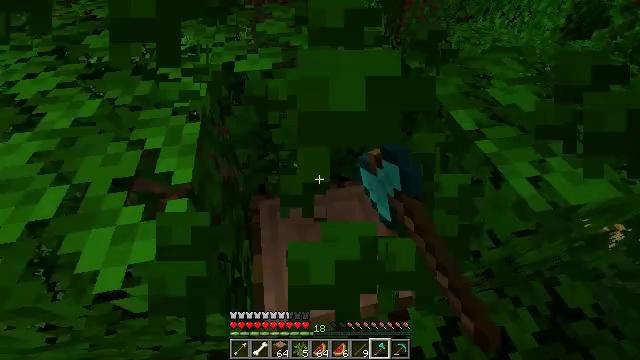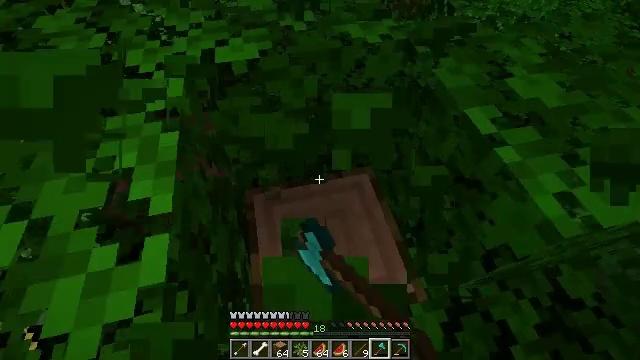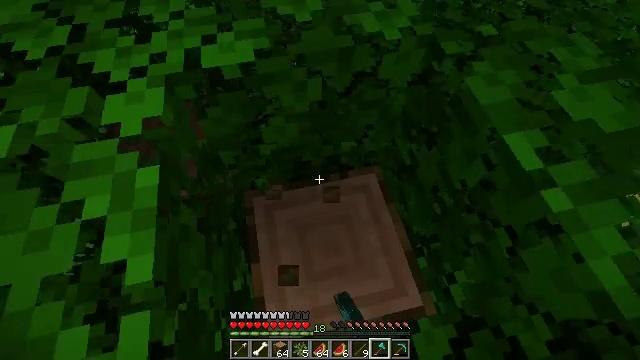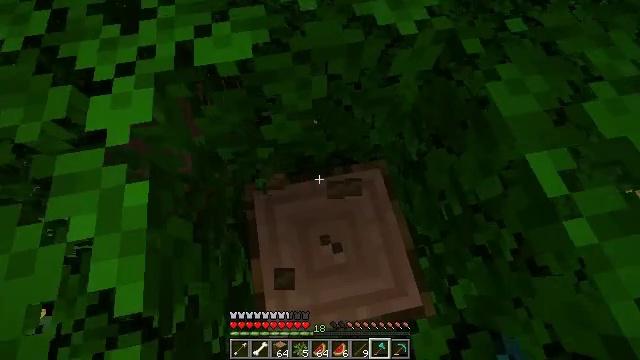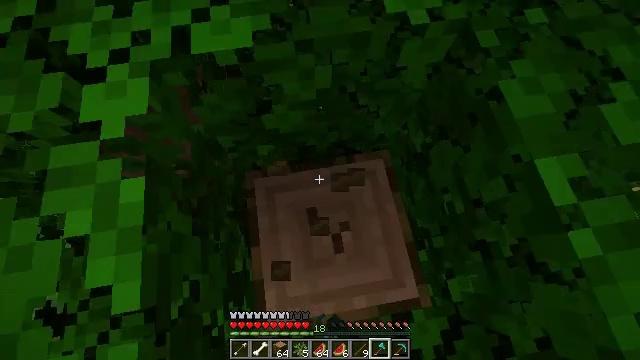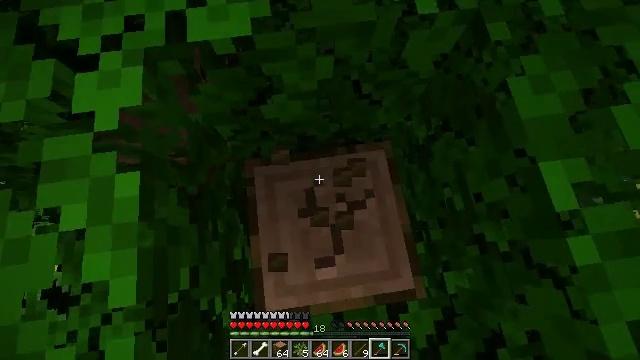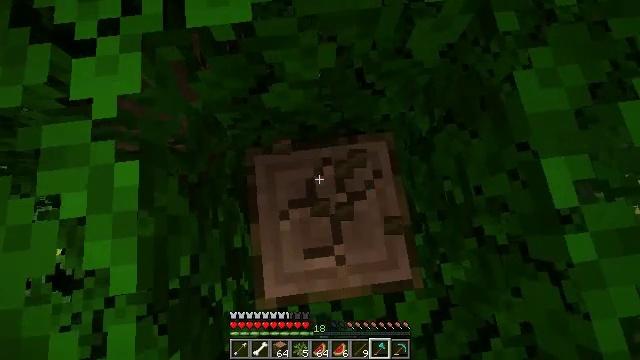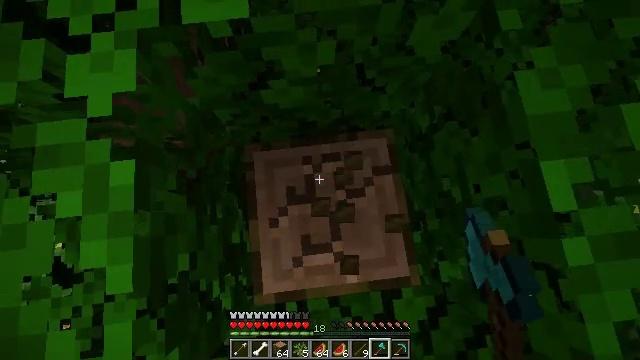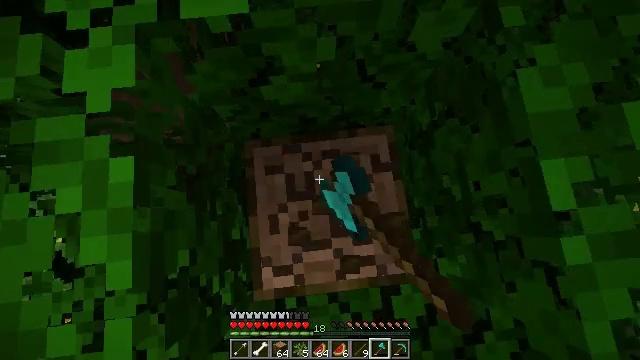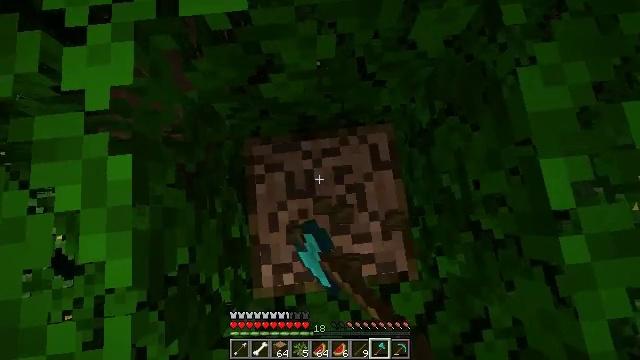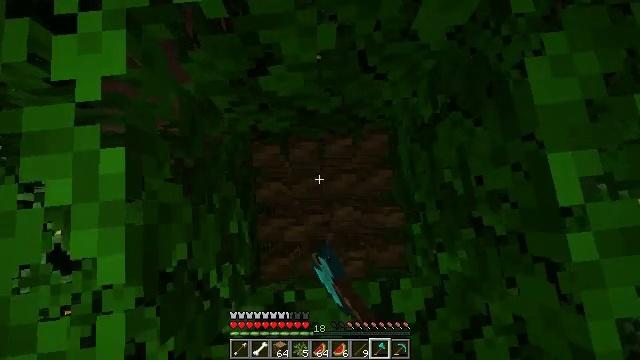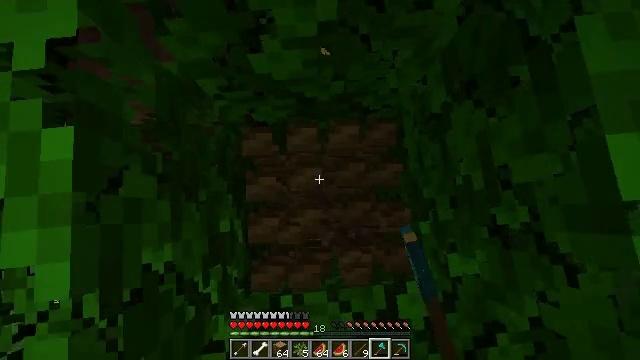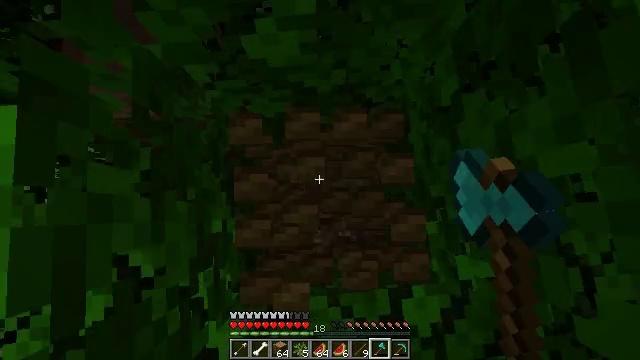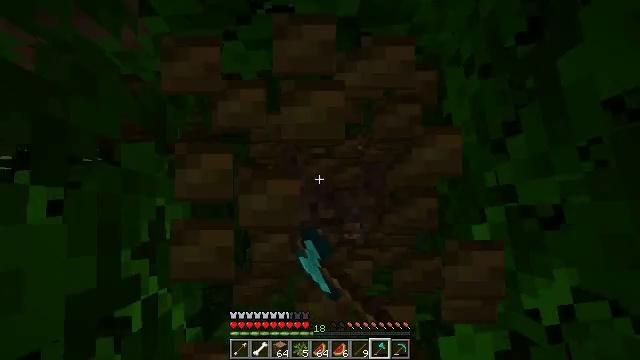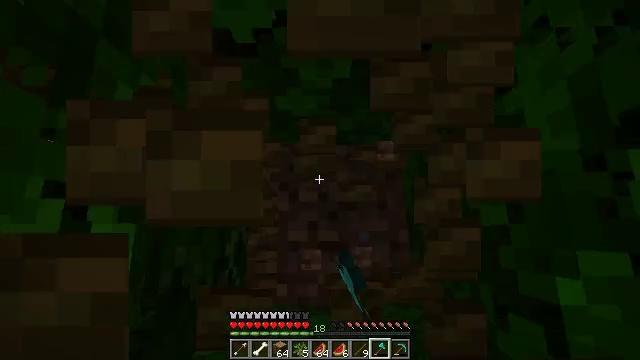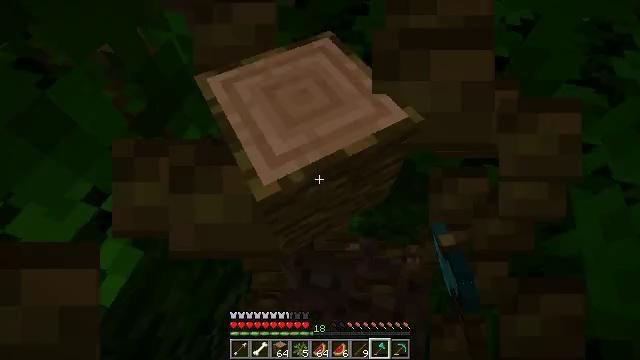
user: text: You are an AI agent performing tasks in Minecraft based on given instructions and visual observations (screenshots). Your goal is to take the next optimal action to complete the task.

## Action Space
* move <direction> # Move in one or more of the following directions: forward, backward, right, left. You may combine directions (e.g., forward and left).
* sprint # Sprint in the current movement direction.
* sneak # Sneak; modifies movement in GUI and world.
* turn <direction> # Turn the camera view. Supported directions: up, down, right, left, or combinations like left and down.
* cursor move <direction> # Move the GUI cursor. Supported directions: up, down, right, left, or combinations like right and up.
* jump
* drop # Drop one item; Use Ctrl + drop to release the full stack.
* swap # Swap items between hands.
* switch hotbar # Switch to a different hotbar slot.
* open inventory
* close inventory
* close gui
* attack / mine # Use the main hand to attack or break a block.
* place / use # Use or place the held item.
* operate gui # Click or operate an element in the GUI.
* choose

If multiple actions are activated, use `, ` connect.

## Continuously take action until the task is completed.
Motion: motion action
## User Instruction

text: Collect the jungle log for building.
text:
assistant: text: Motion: move forward, turn right and down, attack / mine
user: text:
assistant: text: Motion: move forward, turn down, attack / mine
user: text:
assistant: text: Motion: turn left and down, attack / mine
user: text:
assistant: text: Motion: turn left and down, attack / mine
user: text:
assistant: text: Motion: turn left and down, attack / mine
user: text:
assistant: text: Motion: turn left and down, attack / mine
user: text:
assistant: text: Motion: turn down, attack / mine
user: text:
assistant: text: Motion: attack / mine
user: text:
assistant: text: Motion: attack / mine
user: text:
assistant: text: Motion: attack / mine
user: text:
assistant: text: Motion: attack / mine
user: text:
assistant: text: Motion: attack / mine
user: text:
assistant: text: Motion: attack / mine
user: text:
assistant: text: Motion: turn left and up, attack / mine
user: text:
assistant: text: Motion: turn left and up, attack / mine
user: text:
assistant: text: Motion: attack / mine